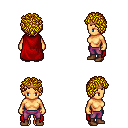
a pixel art fantasy rpg character, female body template, human, tanned skin, red cape, magenta pants, blonde curly afro hairstyle, bronze tiara, brown shoes, four views (front, back, left, right), 2x2 character sprite sheet, small pixel art, hard edges, no anti-aliasing